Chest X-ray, AP view. Patient: 58 years old, sex F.
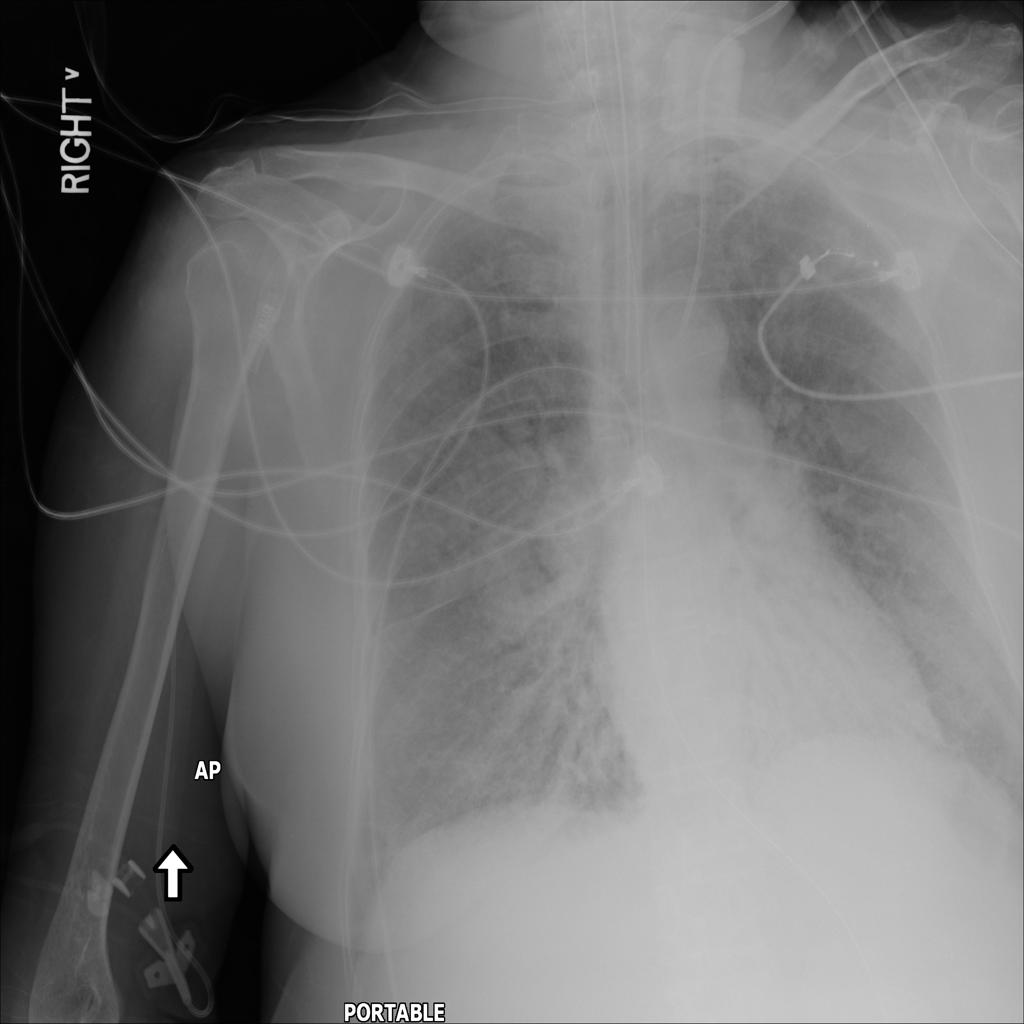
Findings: Edema, Infiltration, Pneumothorax